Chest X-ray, PA view. Patient: 63 years old, sex M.
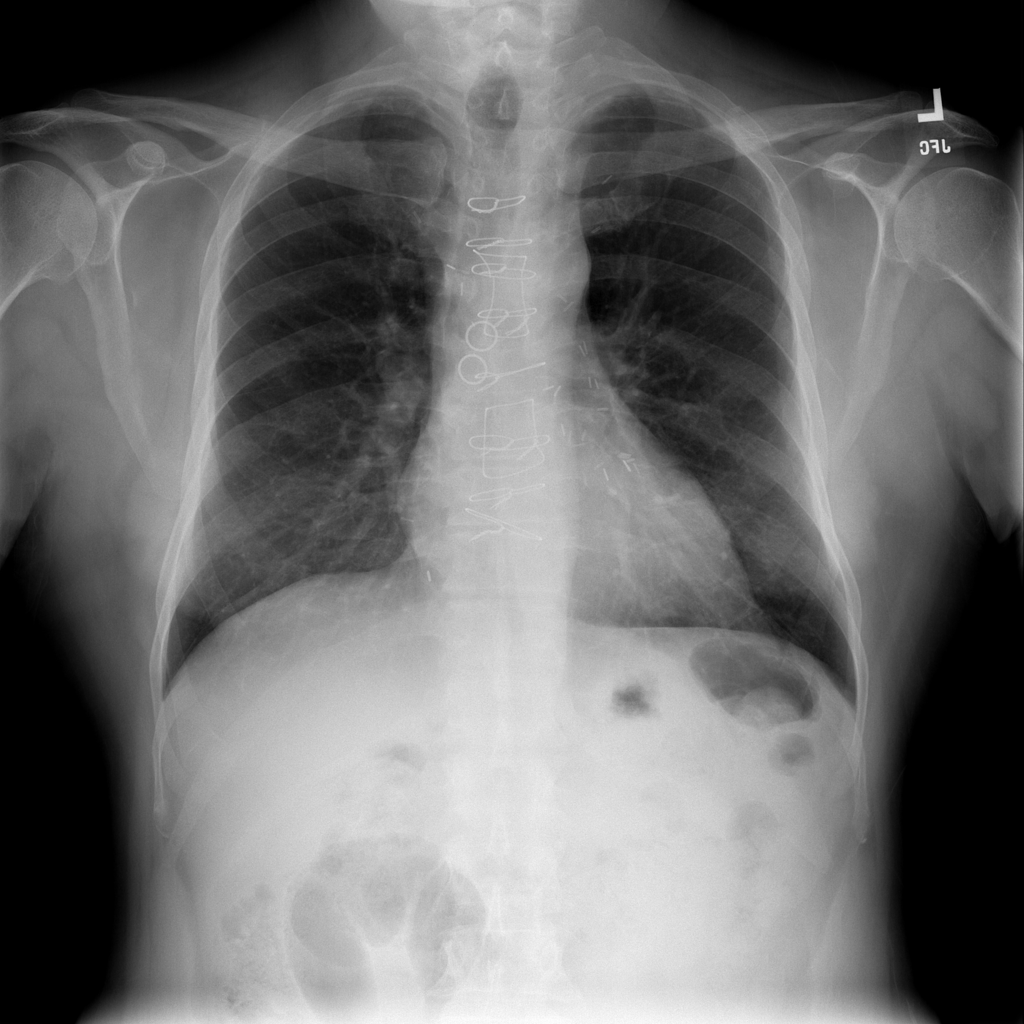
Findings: Pleural_Thickening